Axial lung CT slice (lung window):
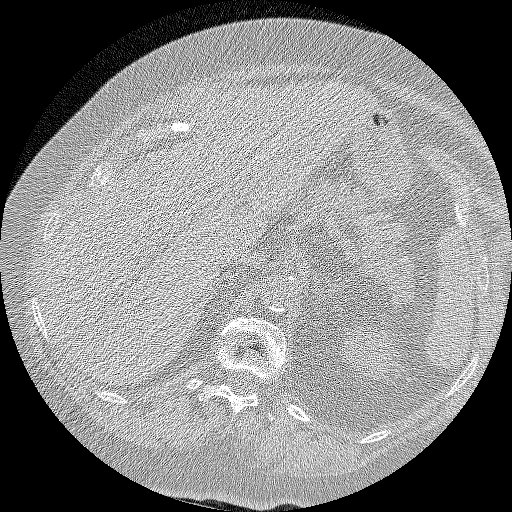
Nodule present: no